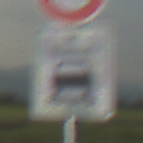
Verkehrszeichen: BeiNaesse
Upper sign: Geschwindigkeit100
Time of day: MorningAfternoon
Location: Outdoor (Nature)
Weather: Clear
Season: NotSpecified
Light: Natural